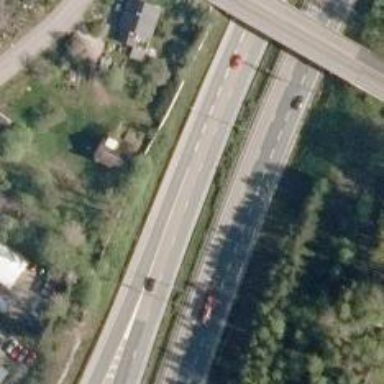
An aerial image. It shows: Motorway junction.